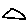
Label: triangle